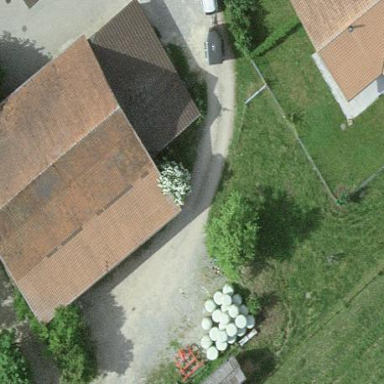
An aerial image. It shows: Rural barn.